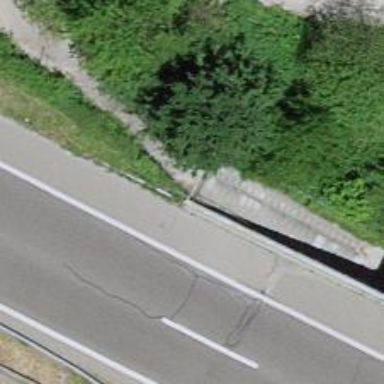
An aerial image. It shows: Set of steps on the road.